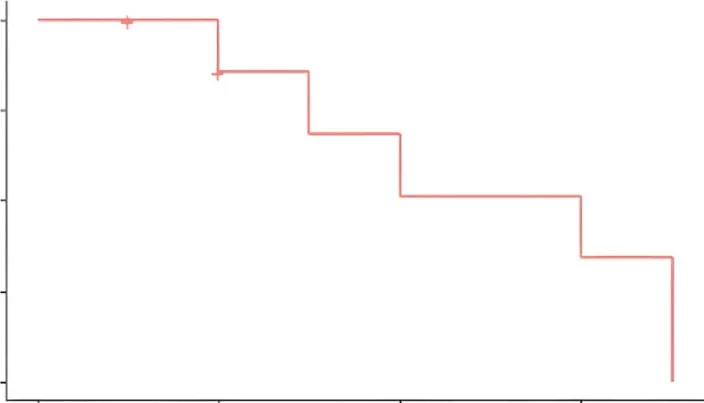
Progression-Free Survival (PFS) of glioblastomas from case series with FGFR3-TACC3 fusion. Median progression-free survival was 6 months (n = 8, 6 events). Hashmark indicates censored.
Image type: chart (chart)